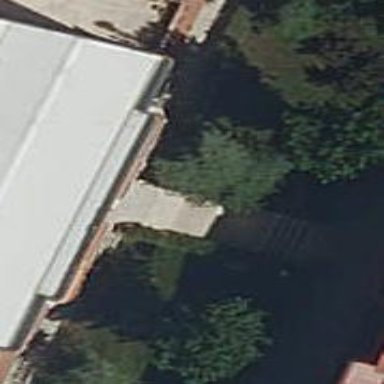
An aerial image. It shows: Road with steps.